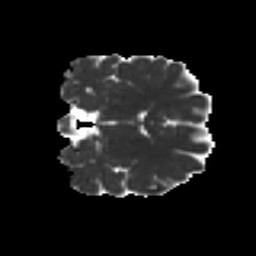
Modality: MD
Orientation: coronal
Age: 36
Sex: female
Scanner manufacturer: ge
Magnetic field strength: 3 T
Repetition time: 7.8 s
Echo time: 0.0606 s